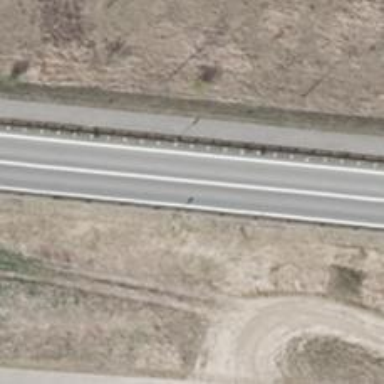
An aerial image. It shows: Secondary road with asphalt surface.